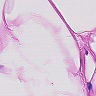
Metastatic tissue present: no